Here is the raw acceleration-versus-time signal recorded on a bearing housing. What is the most likely bearing condition (normal, inner_race, outer_race, ball)?
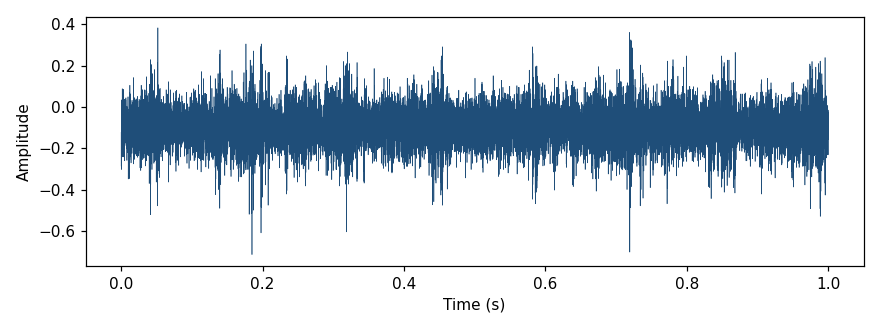
Answer: normal